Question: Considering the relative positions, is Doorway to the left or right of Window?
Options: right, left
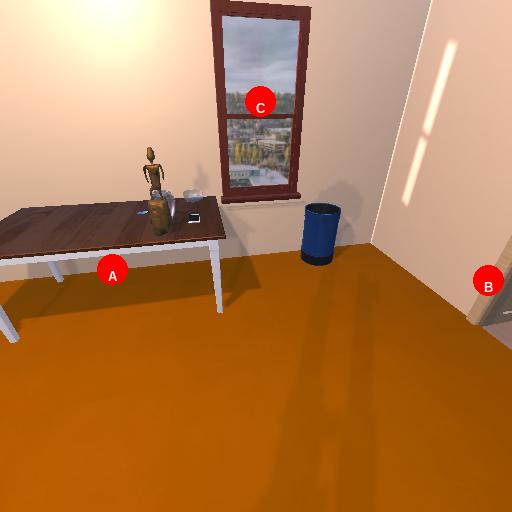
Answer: right